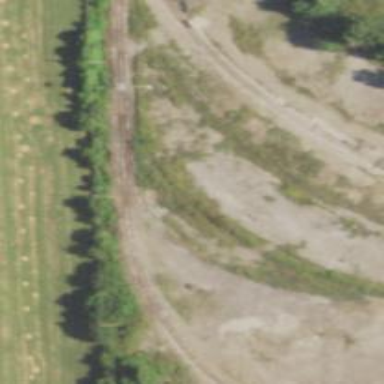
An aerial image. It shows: Abandoned railway.